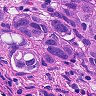
Metastatic tissue present: yes